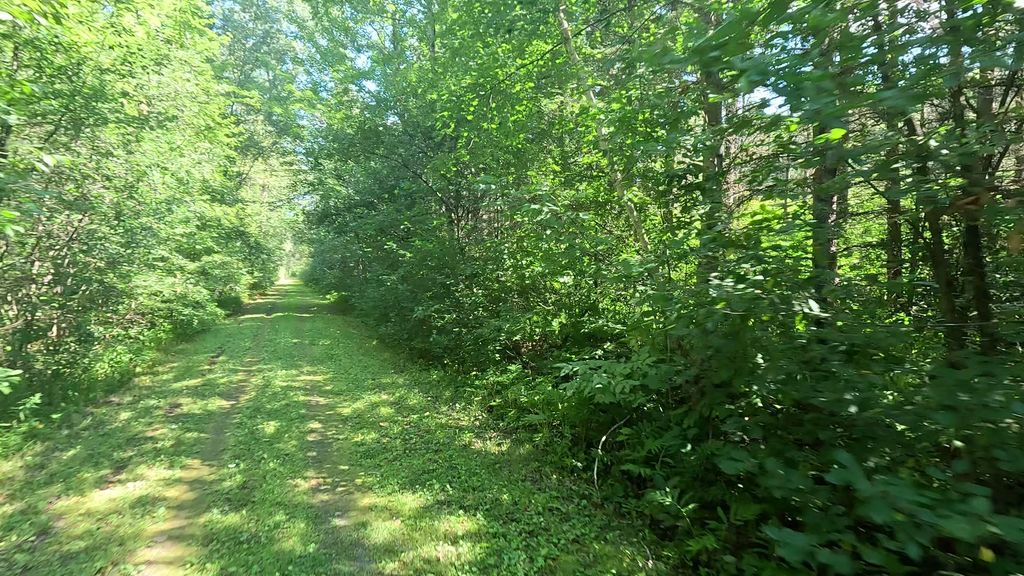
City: ottawa-gatineau